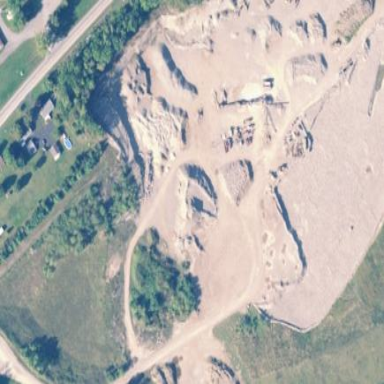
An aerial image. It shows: Quarry area that is man-made.